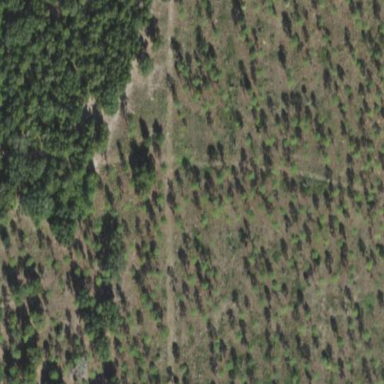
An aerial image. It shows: Forest area.